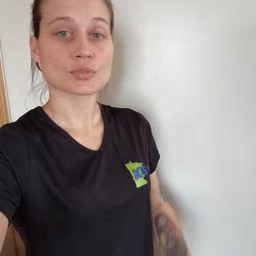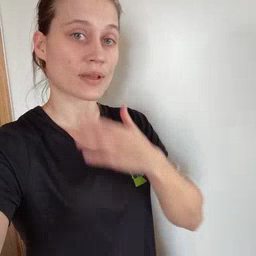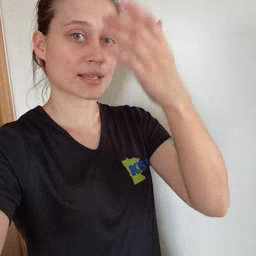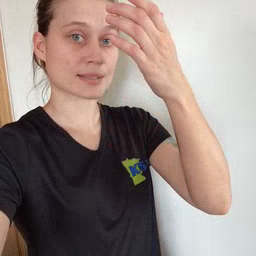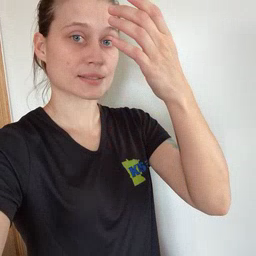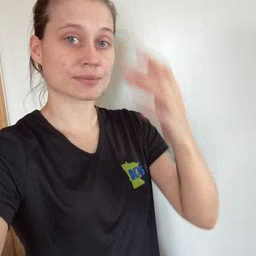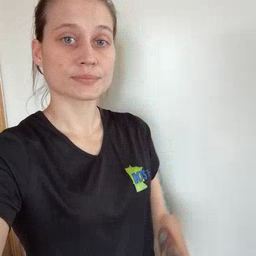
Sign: giraffe